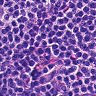
Metastatic tissue present: no